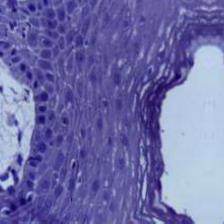
Diagnosis: Normal